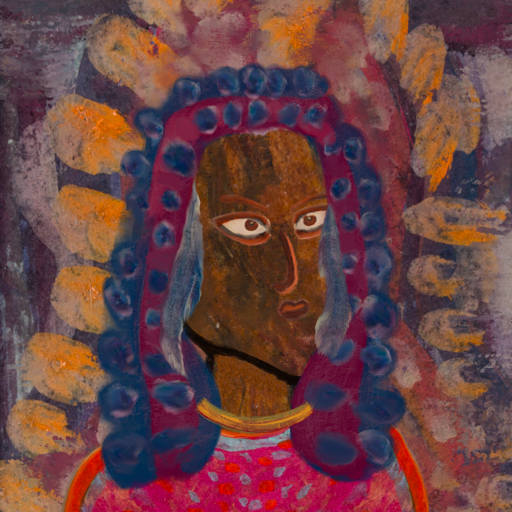
Background: Doll, Head And Neck Side: Mosgoul, Face Side: Roy_Bahadur, Bust: Sisters, Hair Side: Hill_Girl, Head Accessory: Blank, Second Necklace: Blank, Necklace: Mother_And_Son_Son, Baby: Blank